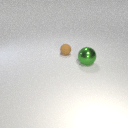
small brown rubber sphere behind large green metal sphere